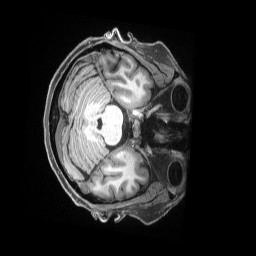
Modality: T1w
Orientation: axial
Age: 51
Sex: female
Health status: ill
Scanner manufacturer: siemens
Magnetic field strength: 3 T
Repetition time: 2.5 s
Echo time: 0.00181 s